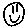
Label: smiley face